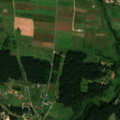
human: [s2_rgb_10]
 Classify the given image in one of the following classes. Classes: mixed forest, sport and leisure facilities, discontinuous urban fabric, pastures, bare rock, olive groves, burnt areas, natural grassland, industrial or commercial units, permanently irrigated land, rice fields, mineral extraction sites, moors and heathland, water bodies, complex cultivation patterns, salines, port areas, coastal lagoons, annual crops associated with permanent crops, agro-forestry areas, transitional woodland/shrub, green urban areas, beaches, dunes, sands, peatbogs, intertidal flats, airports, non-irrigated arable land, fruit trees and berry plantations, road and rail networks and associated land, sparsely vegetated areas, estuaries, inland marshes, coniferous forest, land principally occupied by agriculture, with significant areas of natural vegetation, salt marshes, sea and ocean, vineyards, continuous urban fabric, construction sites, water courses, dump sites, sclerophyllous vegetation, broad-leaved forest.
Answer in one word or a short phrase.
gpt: discontinuous urban fabric, industrial or commercial units, non-irrigated arable land, complex cultivation patterns, coniferous forest, transitional woodland/shrub